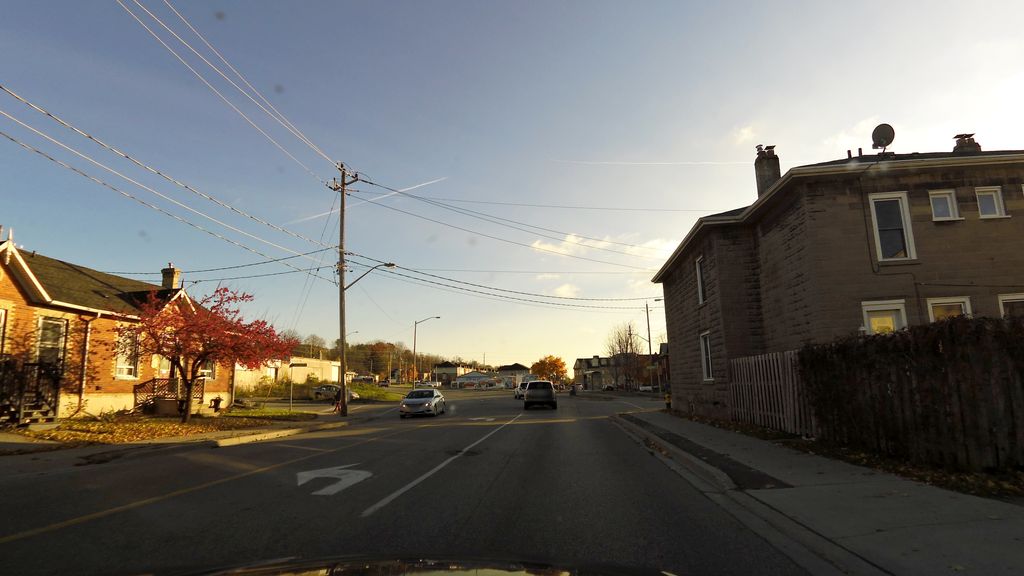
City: kitchener-waterloo